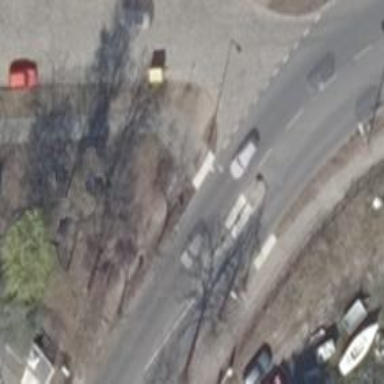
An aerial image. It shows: Uncontrolled footway crossing with median island.